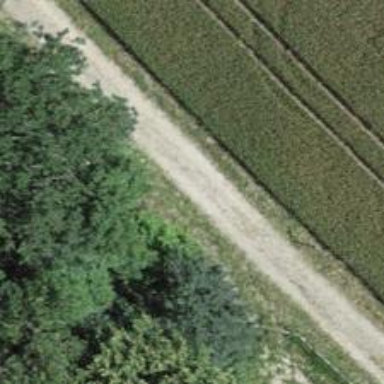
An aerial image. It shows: Gravel service road.